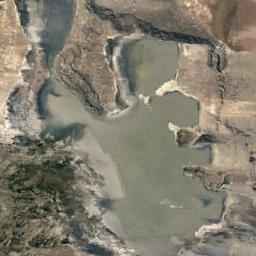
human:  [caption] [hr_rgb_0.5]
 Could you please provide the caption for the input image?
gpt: The lake is very blue .

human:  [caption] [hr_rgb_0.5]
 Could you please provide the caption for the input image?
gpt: The lake lies in a mountainous area and the water is green .

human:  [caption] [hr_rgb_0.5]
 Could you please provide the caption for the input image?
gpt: Many trees are beside the lake .

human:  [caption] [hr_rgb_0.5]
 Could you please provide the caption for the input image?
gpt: An irregularly shaped light green lake surrounded by yellow-brown mountains .

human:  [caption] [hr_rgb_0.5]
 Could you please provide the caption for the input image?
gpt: There are brown bare land around the lake .